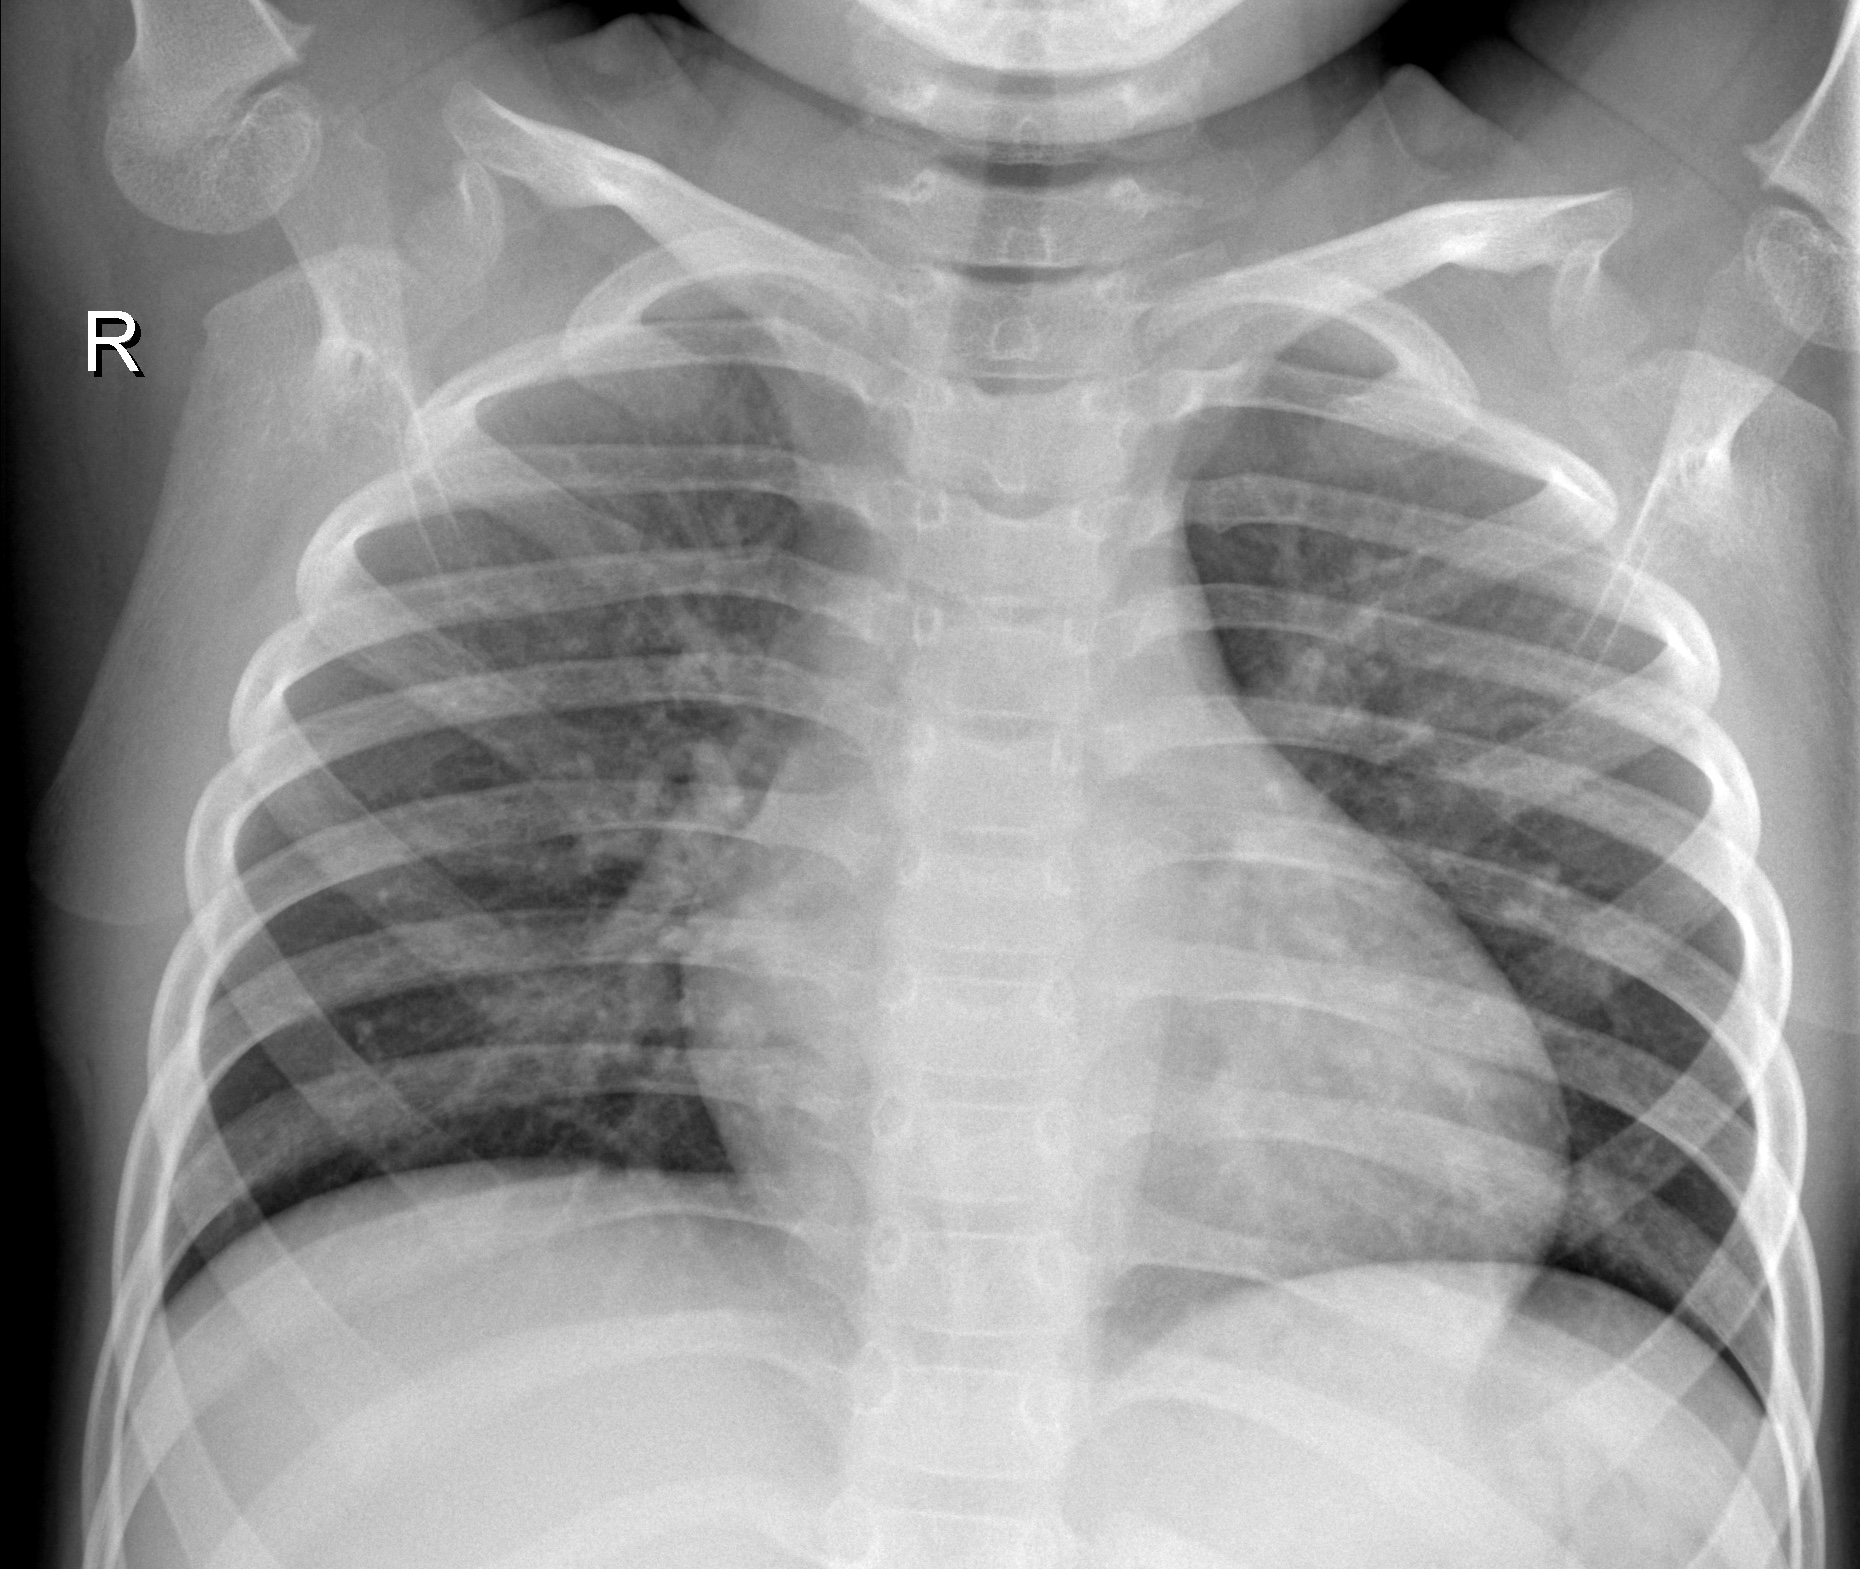
Diagnosis: NORMAL